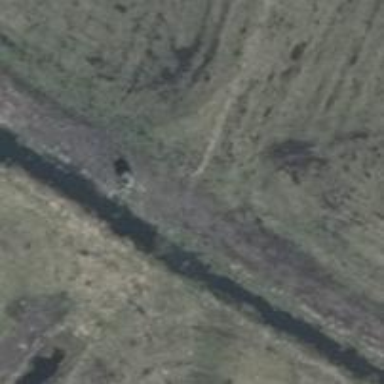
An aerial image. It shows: Culvert tunnel.